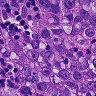
Metastatic tissue present: yes